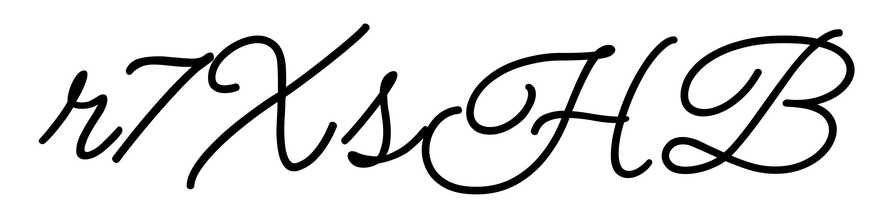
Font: MeowScript-Regular